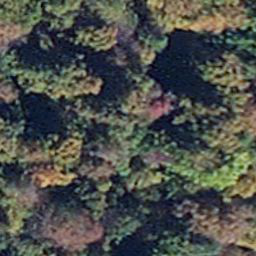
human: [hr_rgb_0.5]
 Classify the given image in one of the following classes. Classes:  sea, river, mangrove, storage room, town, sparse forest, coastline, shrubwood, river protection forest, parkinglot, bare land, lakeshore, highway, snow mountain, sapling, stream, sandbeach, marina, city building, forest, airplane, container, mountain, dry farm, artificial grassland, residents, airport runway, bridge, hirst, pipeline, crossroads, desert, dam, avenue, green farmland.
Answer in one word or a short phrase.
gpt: mangrove